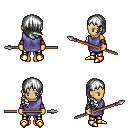
a pixel art fantasy rpg character, female body template, human, tanned skin, chain tabard jacket, gold greaves, white right-swept hairstyle, cloth bracers, gold boots, spear, four views (front, back, left, right), 2x2 character sprite sheet, small pixel art, hard edges, no anti-aliasing